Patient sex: M
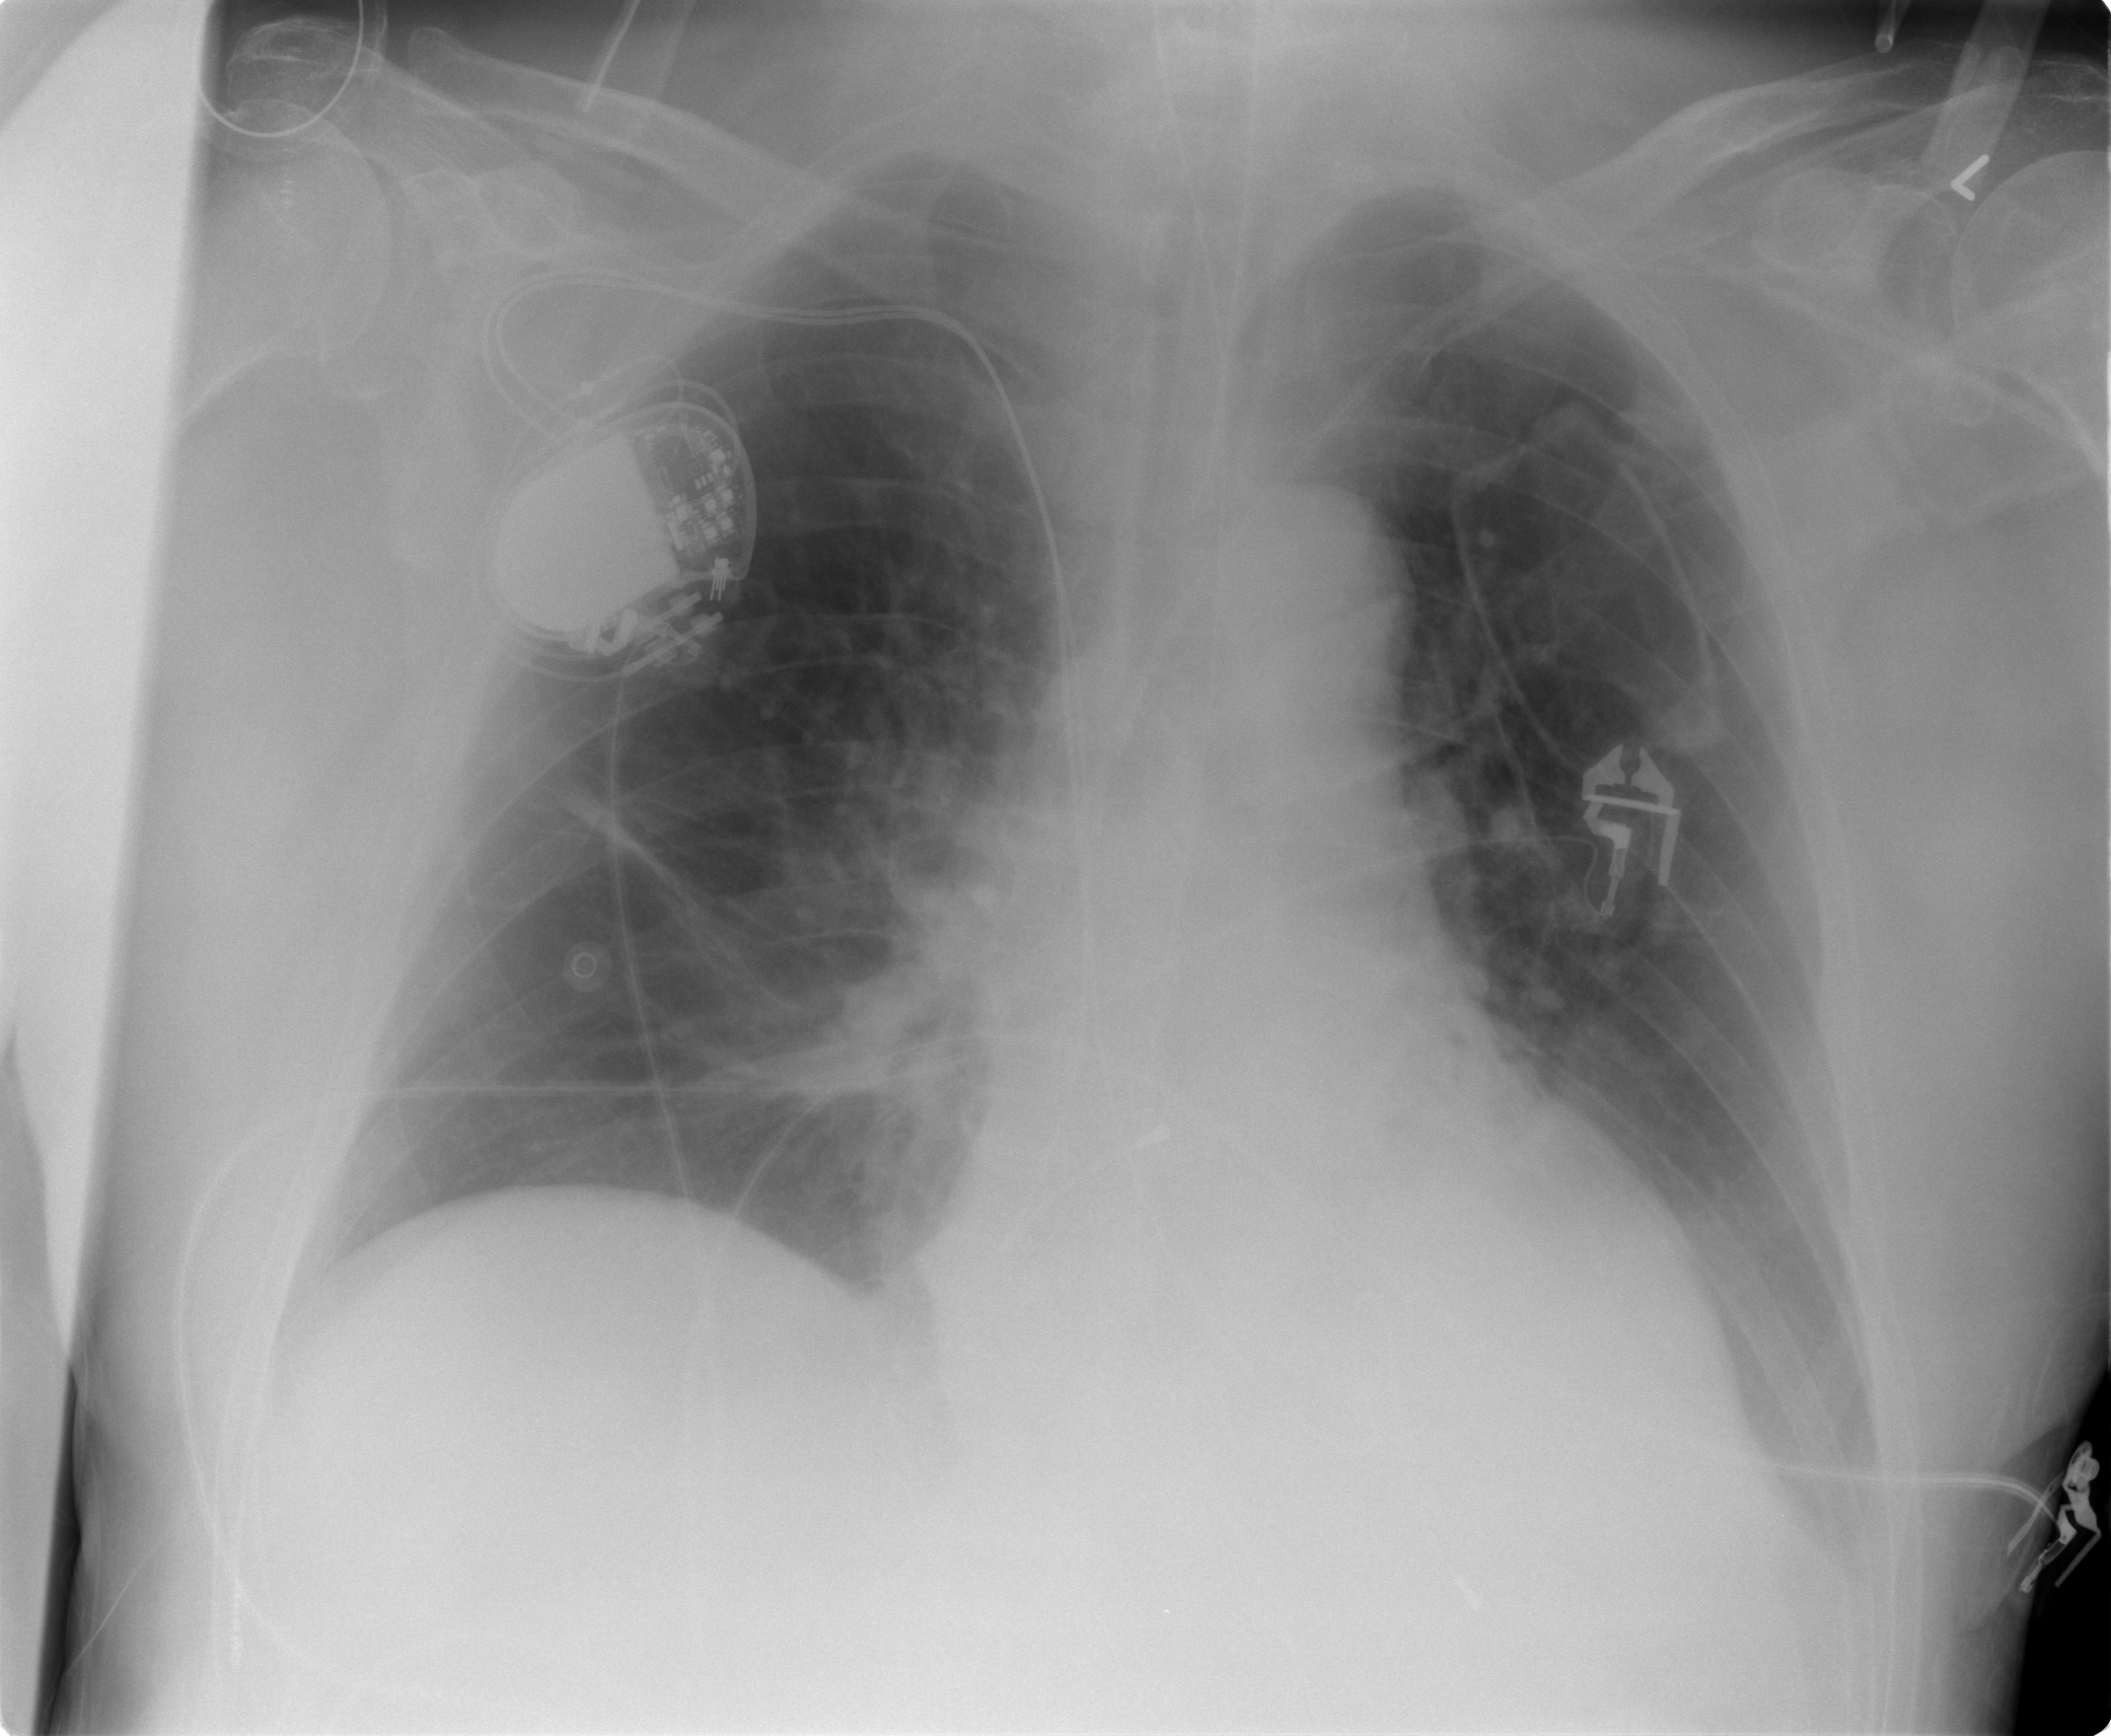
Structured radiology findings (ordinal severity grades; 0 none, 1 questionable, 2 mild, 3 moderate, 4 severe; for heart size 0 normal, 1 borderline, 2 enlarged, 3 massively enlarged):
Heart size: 0
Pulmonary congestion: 0
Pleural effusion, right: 0
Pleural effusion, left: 0
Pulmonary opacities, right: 0
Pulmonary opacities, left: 0
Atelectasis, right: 2
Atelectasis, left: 0